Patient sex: M
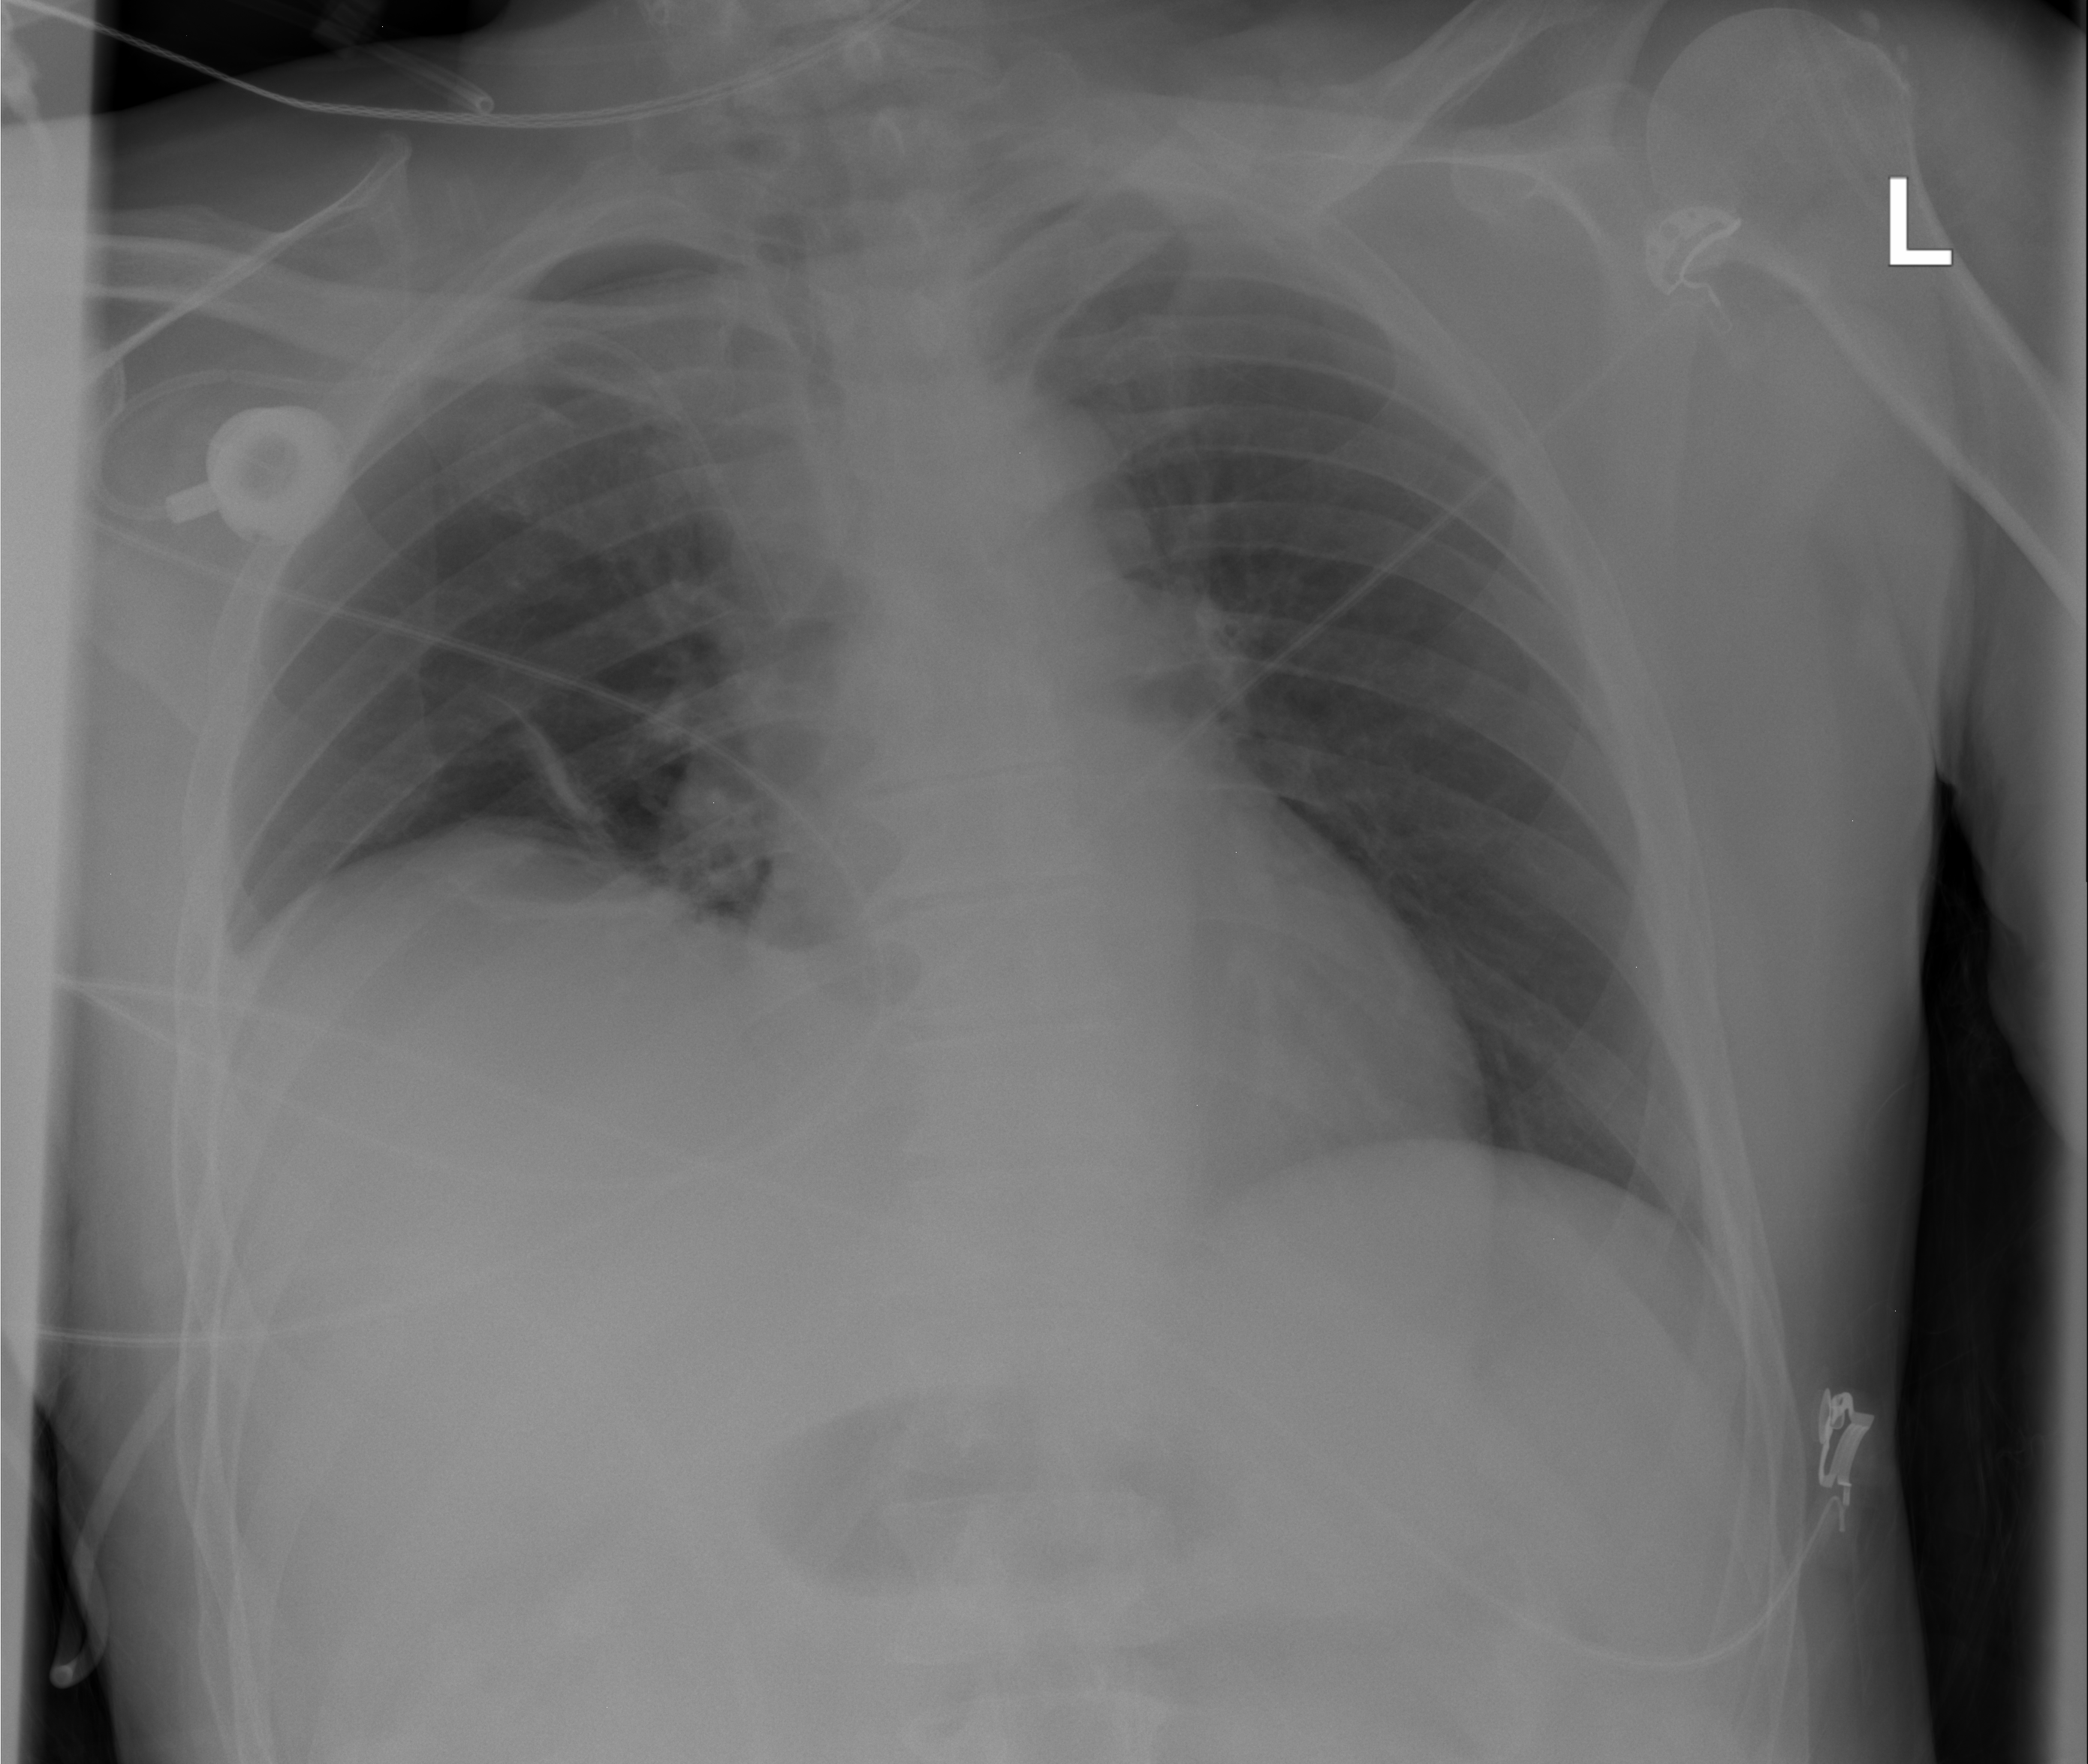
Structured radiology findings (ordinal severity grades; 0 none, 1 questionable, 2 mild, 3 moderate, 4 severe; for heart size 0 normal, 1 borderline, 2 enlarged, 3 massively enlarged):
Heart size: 0
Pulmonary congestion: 0
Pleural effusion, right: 0
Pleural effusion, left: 0
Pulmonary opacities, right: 0
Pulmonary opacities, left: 0
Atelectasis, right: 1
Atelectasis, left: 0